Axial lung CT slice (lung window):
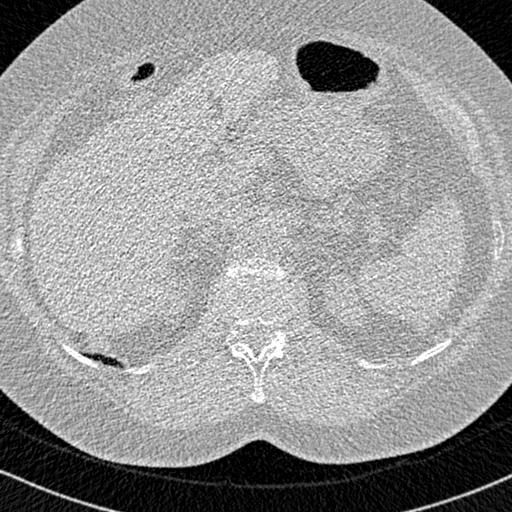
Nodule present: no